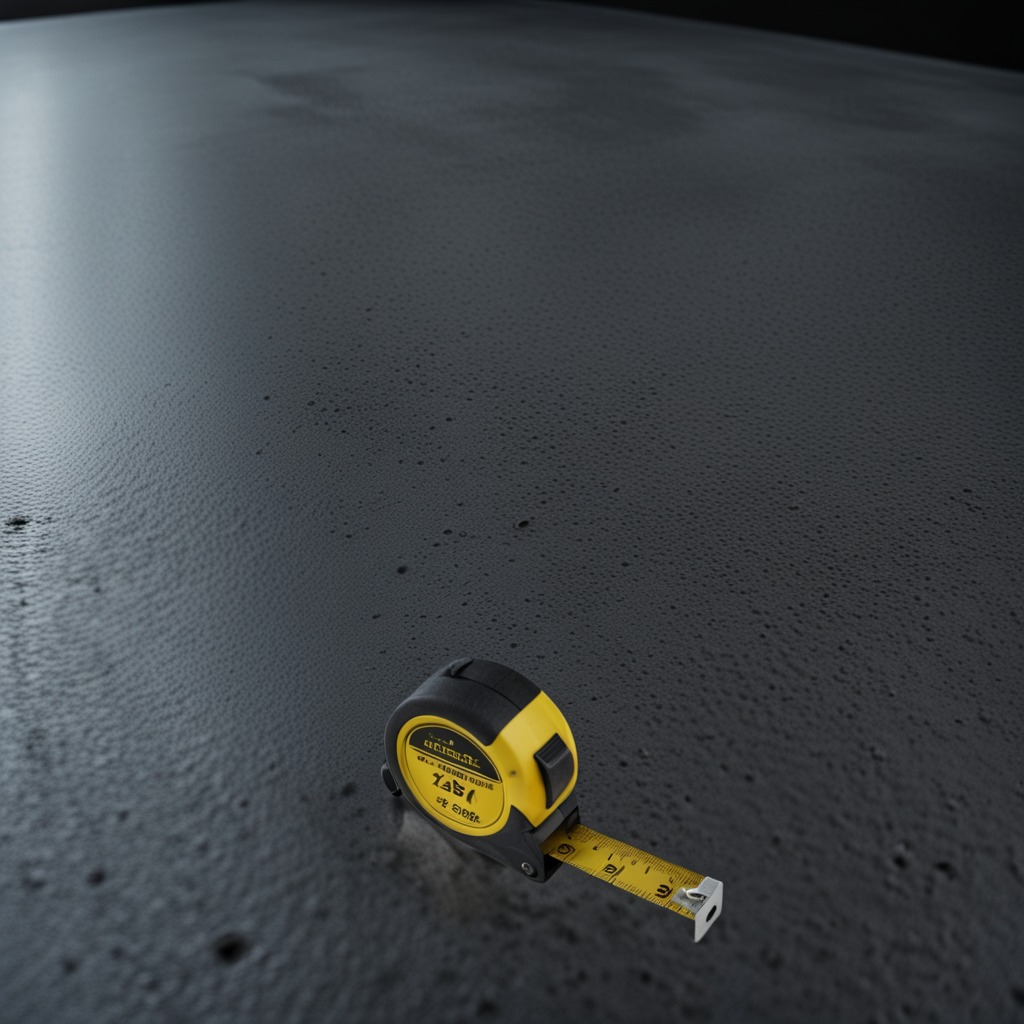
A measuring tape is lying on a clean granite table inside a workshop at night dim ambient light soft shadows worn but